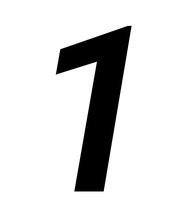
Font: Roboto-Italic_SemiBold_Italic